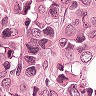
Metastatic tissue present: yes